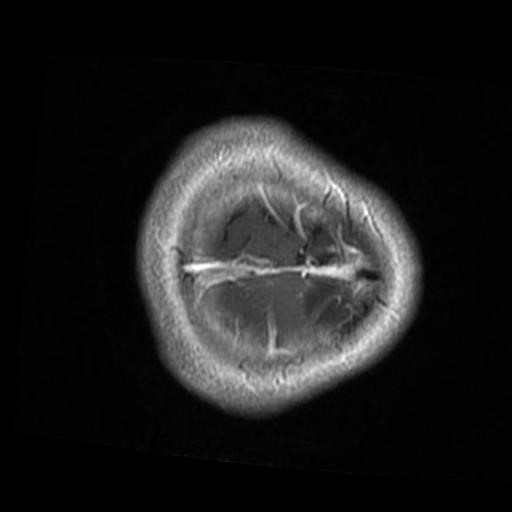
Label: brain_glioma